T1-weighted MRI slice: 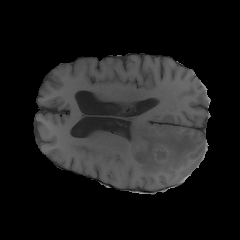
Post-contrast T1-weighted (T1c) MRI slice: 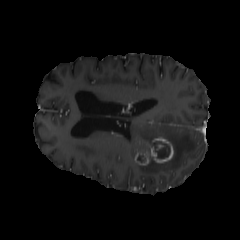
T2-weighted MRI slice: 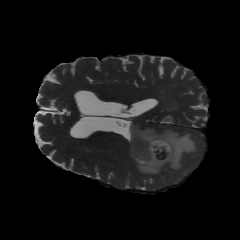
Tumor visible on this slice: yes